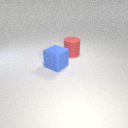
large red rubber cylinder behind large blue rubber cube